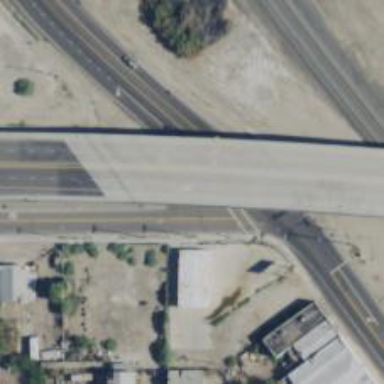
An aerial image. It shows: Tertiary_link road with asphalt surface.